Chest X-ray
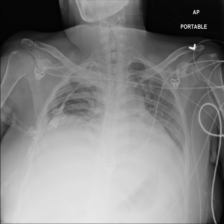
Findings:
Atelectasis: negative
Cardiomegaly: negative
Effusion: negative
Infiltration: negative
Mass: negative
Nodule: negative
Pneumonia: negative
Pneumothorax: negative
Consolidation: negative
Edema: negative
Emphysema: negative
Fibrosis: negative
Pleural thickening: negative
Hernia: negative